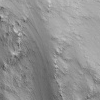
Atmospheric dust classification: not_dusty